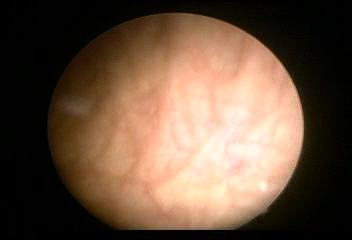
Modality: WLC
Class: Normal mucosa
Bladder cancer association: No